题干缺失
【解答】
\noindent
即可.

\vspace{5pt}
\noindent
\textbf{【解析】}
(1) 过$C$作$CD\perp x$轴，垂足为$D$，

\noindent
由$\tan\alpha=-2$可知，直线$OC$的斜率$k=-2$，

\noindent
直线$OC$的方程为$2x+y=0$，

\noindent
因为点$C$到$OA$的距离为$20$米，设$C(x_C,y_C)$，故$y_C=20$，可得$x_C=-10$，

\noindent
因为$A(10,0)$，则$O$为$AD$的中点，$OP\parallel DC$，

\noindent
则$|OP|=\dfrac{1}{2}|CD|=\dfrac{1}{2}y_C$，所以$P(0,10)$，

\noindent
所以点$P$到$OC$的距离$d=\left|\dfrac{2\times0+10}{\sqrt{5}}\right|=2\sqrt{5}$；

\vspace{5pt}
\noindent
(2) 因为$A(10,0)$，$C(-10,20)$，得$AC$所在直线方程为$x+y-10=0$，

\noindent
设$B(x,y)$，因为点$O$与点$B$关于$AC$对称，故可得
$\begin{cases}\dfrac{y-0}{x-0}=1 \\ \dfrac{x+0}{2}+\dfrac{y+0}{2}-10=0\end{cases}$

\noindent
得$x=10$，$y=10$，即$B(10,10)$，

\noindent
所以$BC$所在直线方程为$x+2y-30=0$，

\noindent
$S_{\text{四边形}OABC}=2S_{\triangle OAC}=2\times\left(\dfrac{1}{2}|OA|\cdot y_C\right)=2\times\left(\dfrac{1}{2}\times10\times20\right)=200$，

\noindent
所以该口袋公园的总面积$200$平方米.
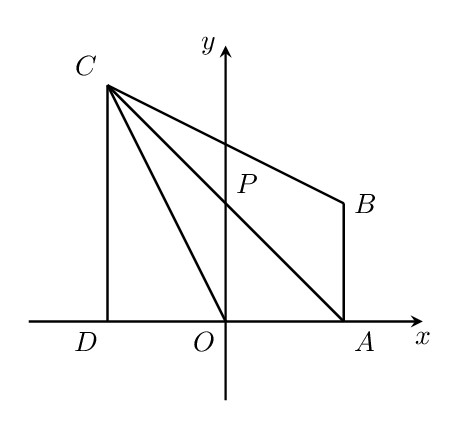